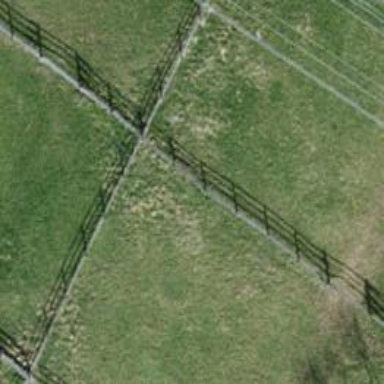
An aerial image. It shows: Fence.